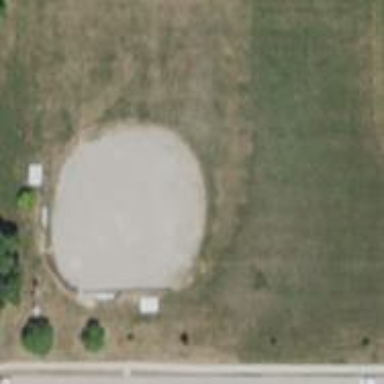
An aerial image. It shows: Baseball pitch for leisure and sports activities.